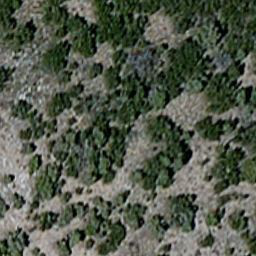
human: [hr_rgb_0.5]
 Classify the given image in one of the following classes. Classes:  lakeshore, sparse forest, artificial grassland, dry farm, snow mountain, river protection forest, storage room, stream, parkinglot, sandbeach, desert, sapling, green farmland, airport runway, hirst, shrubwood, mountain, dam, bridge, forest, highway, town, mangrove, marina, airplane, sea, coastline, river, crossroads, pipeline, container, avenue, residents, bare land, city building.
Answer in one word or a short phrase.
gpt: sparse forest